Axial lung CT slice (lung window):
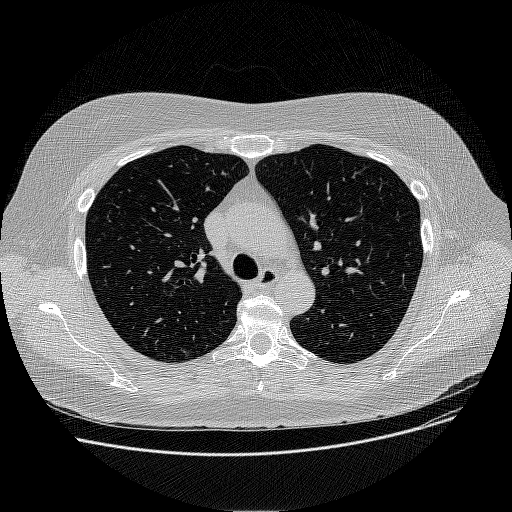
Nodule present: no